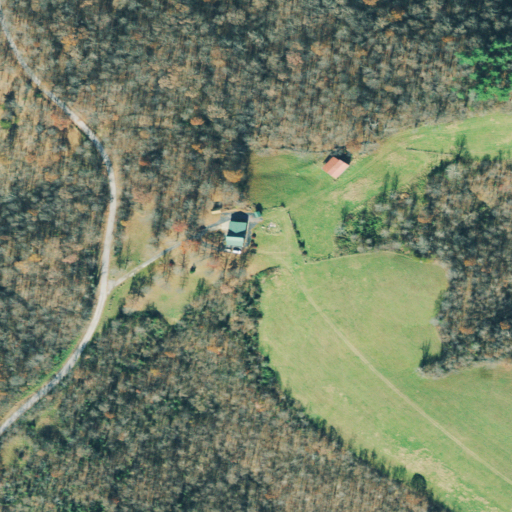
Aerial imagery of ridge(s) in Ohio named Zoar Ridge containing deciduous forest, pasture, open development, low intensity development, and evergreen forest